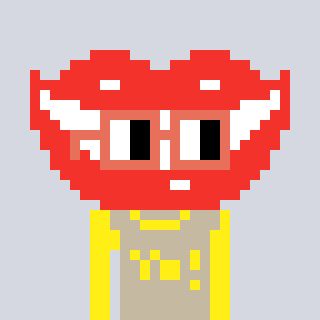
a pixel art character with square orange glasses, a smile-shaped head and a bege-colored body on a cool background